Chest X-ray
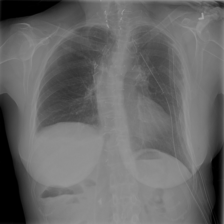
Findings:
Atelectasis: negative
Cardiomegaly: negative
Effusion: negative
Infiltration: negative
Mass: negative
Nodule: negative
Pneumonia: negative
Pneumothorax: positive
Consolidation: negative
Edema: negative
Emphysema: negative
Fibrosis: negative
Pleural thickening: negative
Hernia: negative